Platform: macOS
Application: Arc Browser
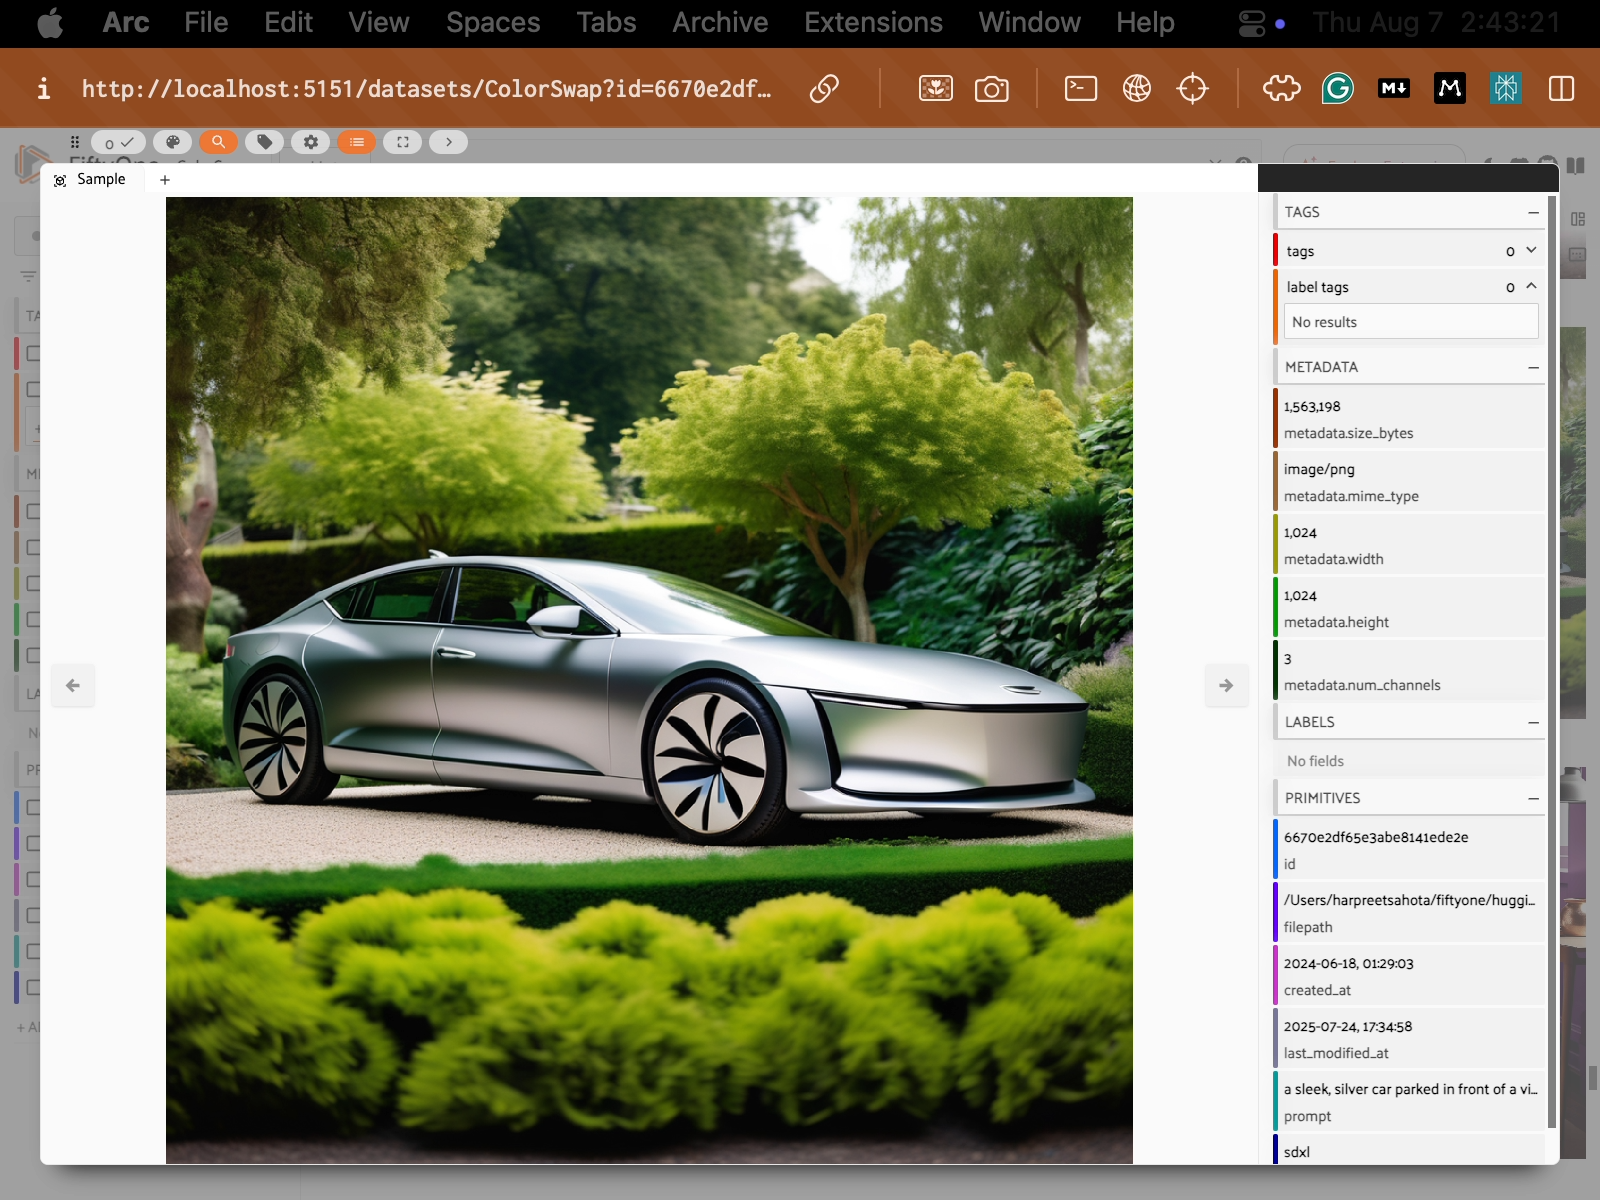
task_description: Where can I find the created_at date of this sample?
action_type: hover
element_info: Text
steps_since_start: 1